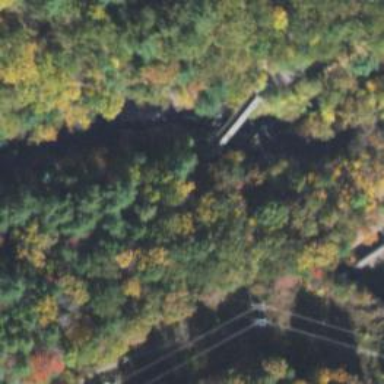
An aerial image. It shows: Covered bridge over path.